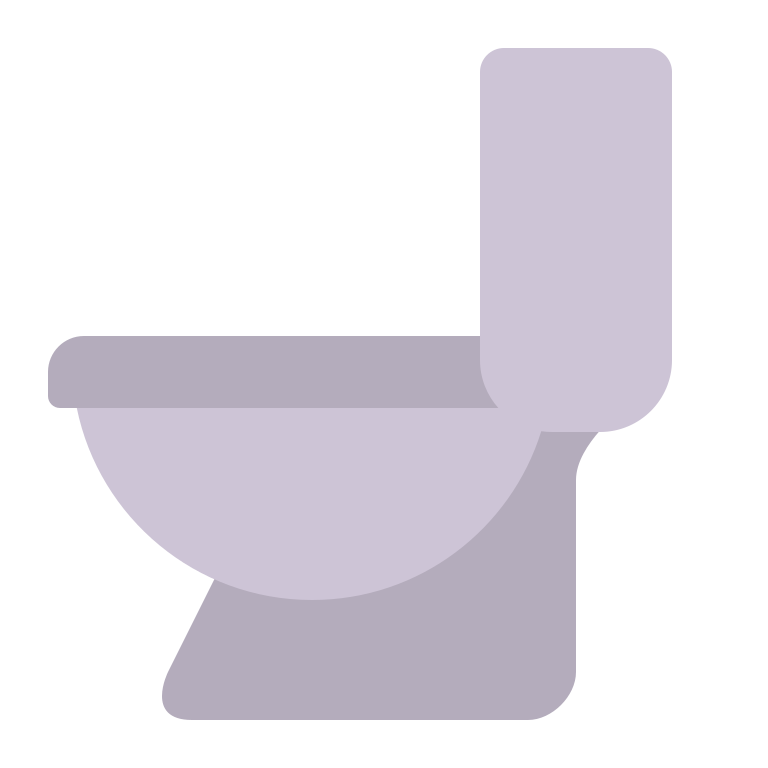
toilet flat